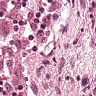
Metastatic tissue present: no